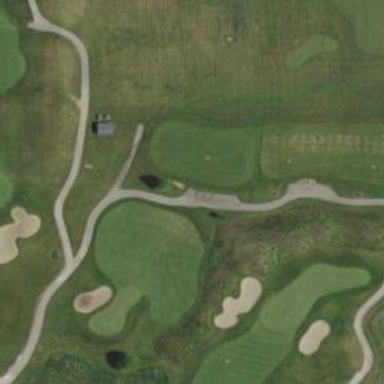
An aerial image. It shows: Path used for both walking and golf.